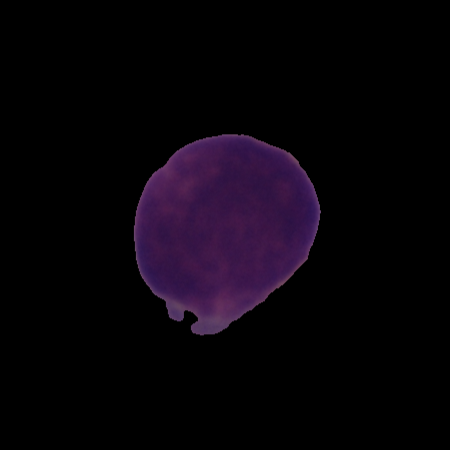
Label: cancer